Aerial crown-view tile of a tropical tree (Barro Colorado Island, Panama), acquired 20250317:
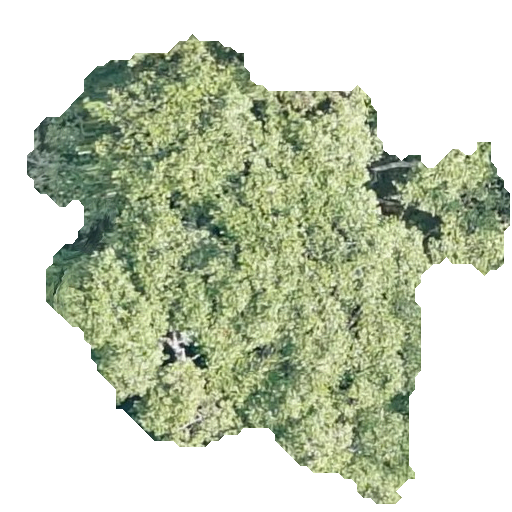
Species: Ficus insipida
GBIF accepted scientific name: Ficus insipida
Crown area: 203.132 m²